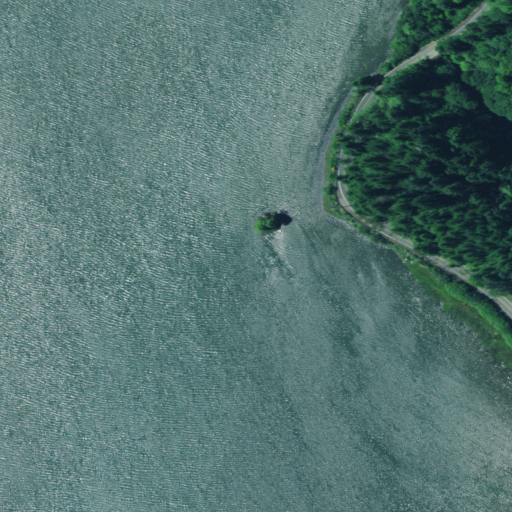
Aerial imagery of island in Oregon named Lone Rock containing open water, open development, evergreen forest, herbaceous wetlands, barren land, mixed forest, and low intensity development